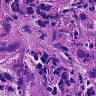
Metastatic tissue present: yes